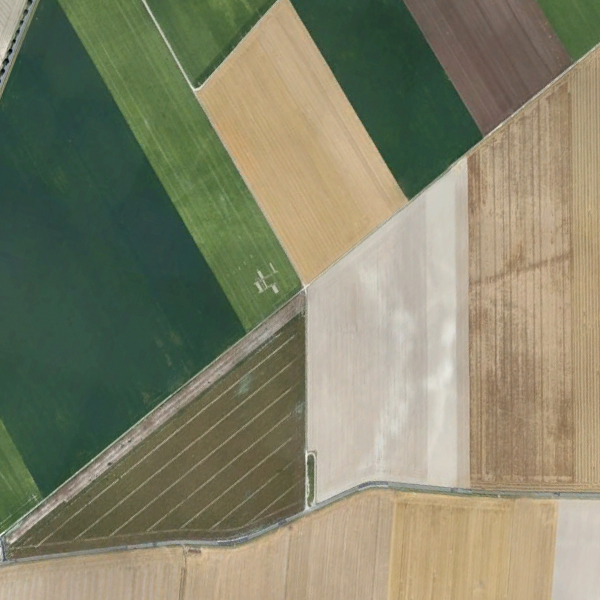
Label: Farmland